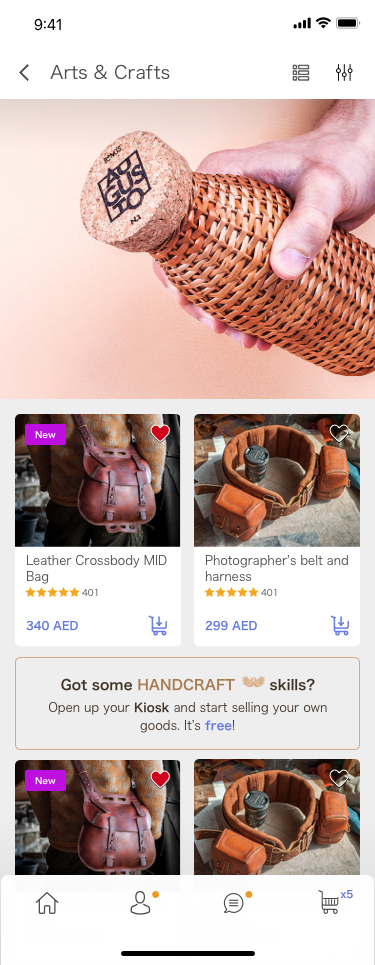
Text in this UI design:
Arts & Crafts